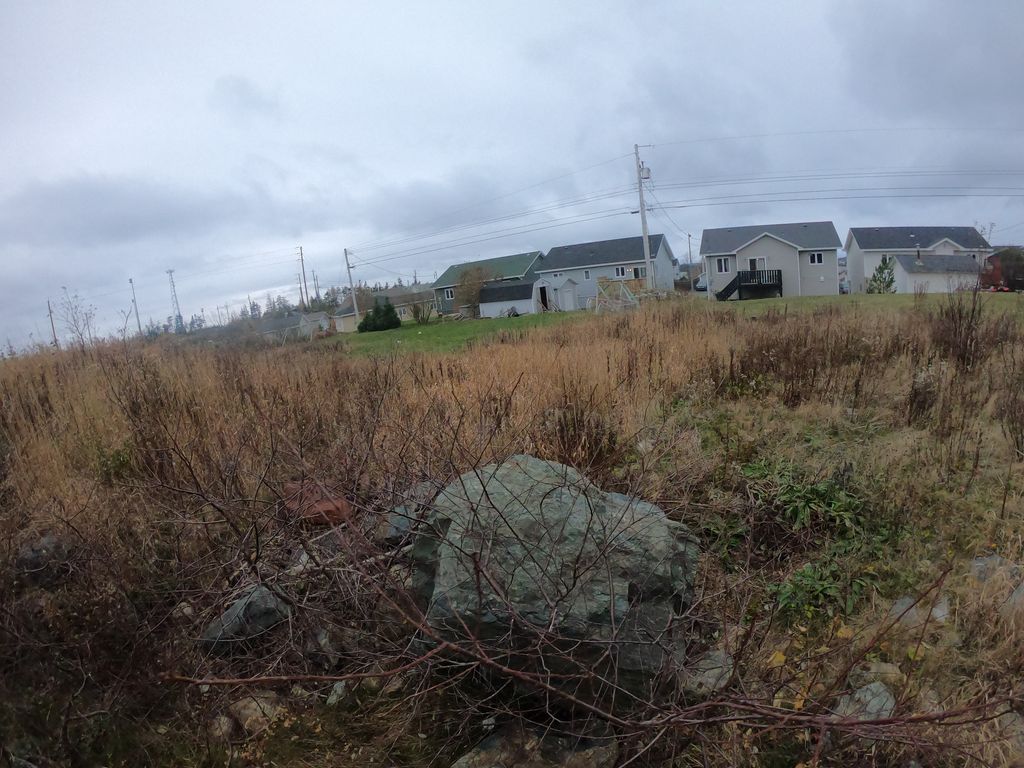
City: st_johns